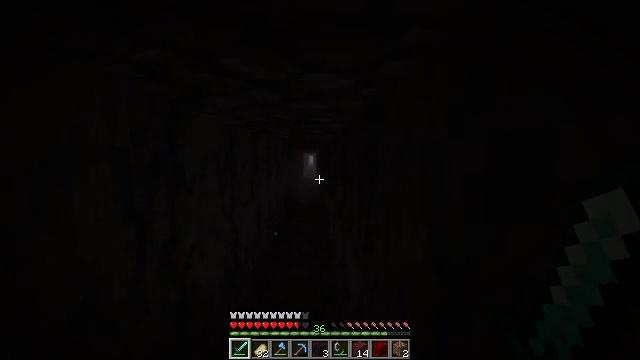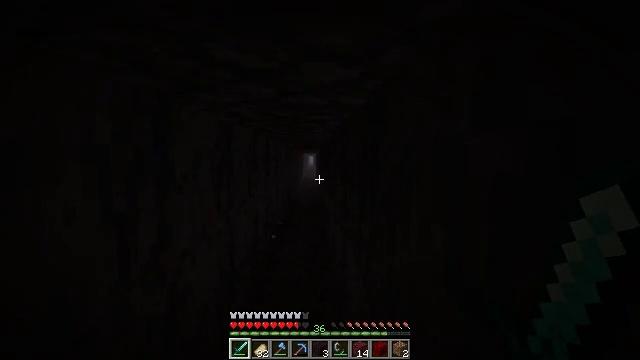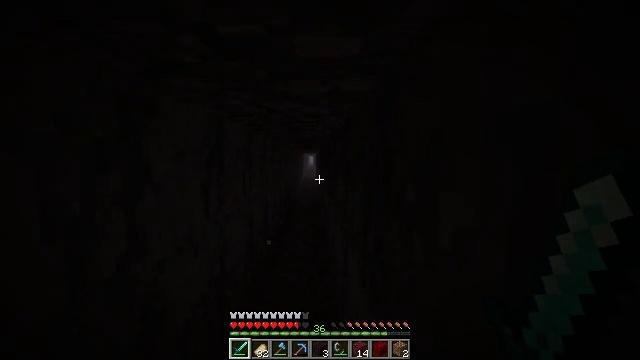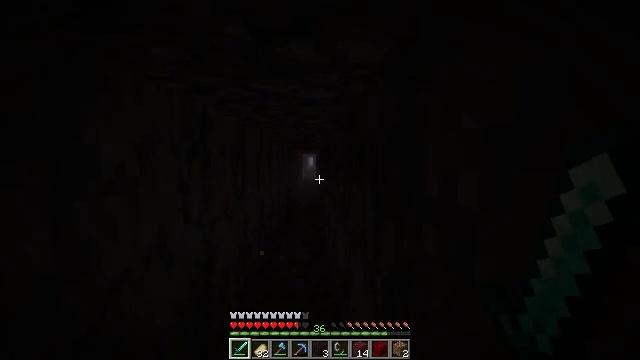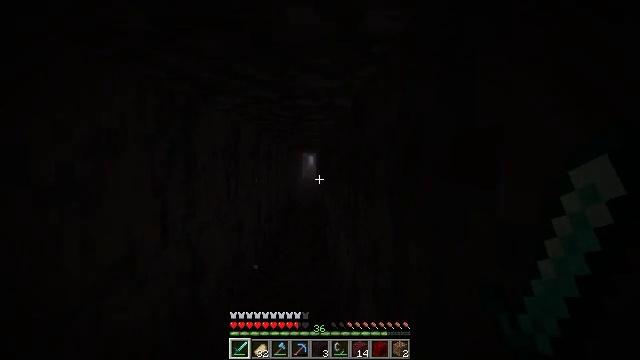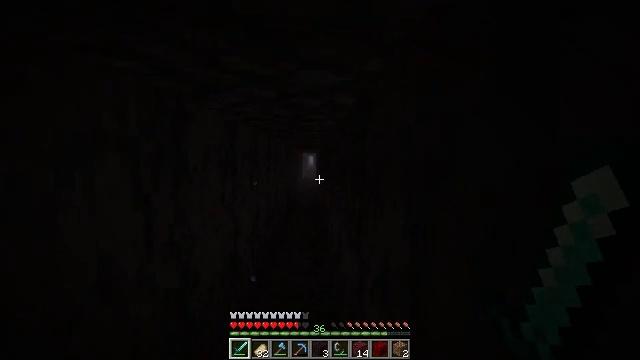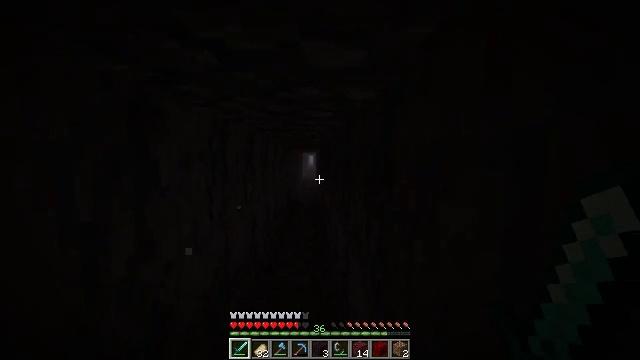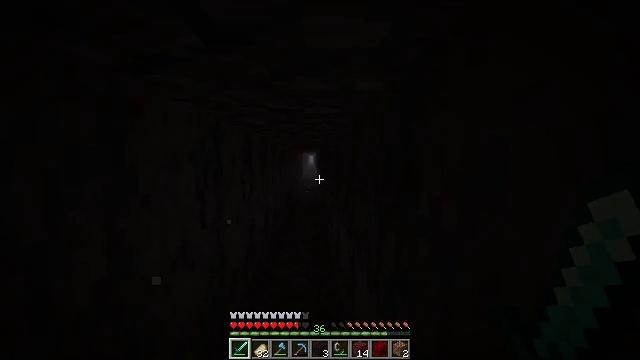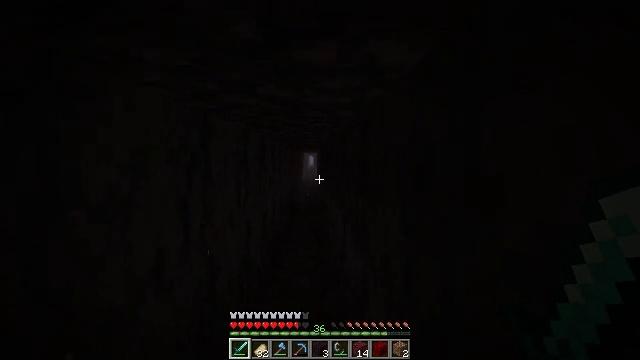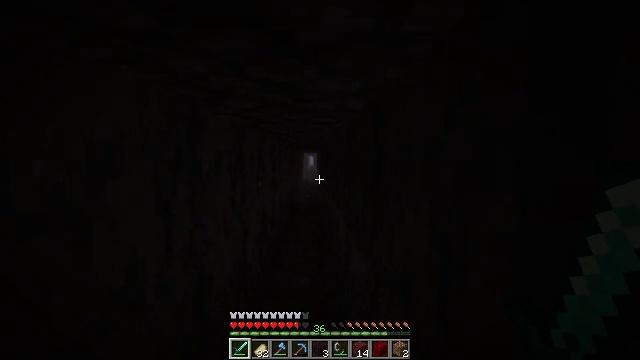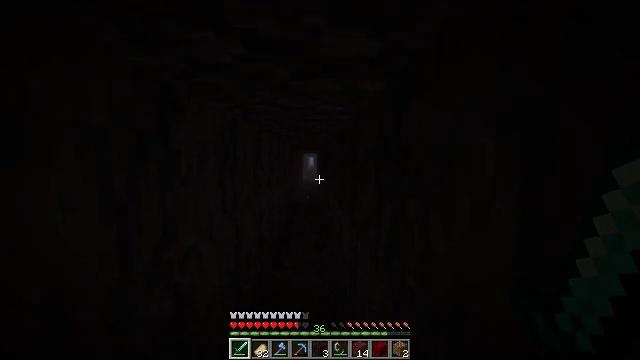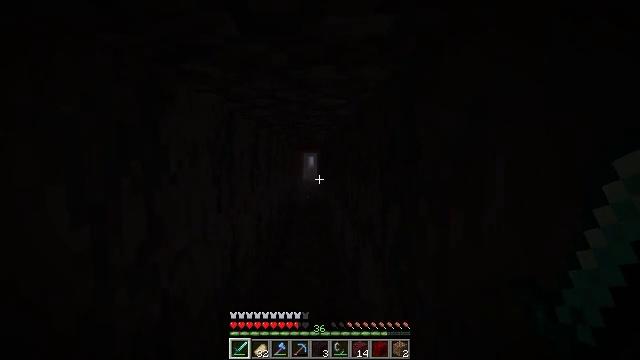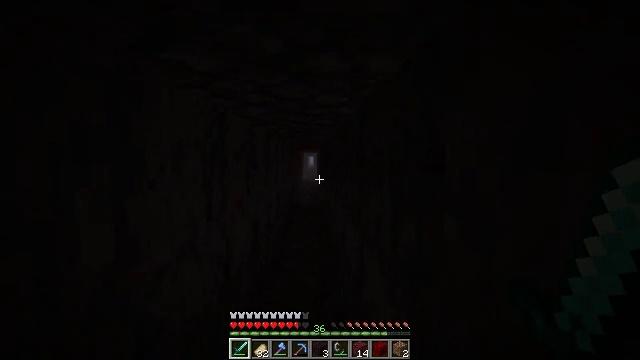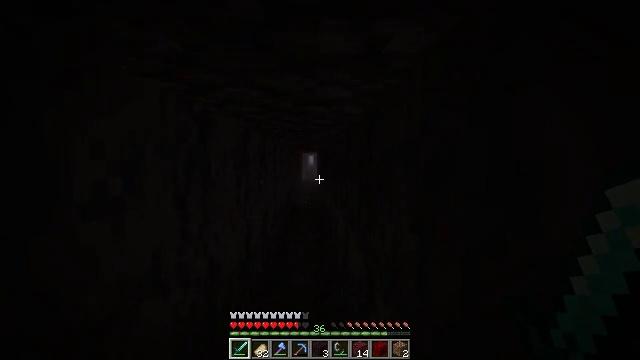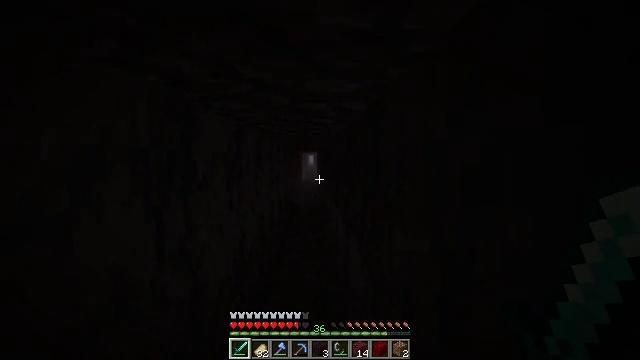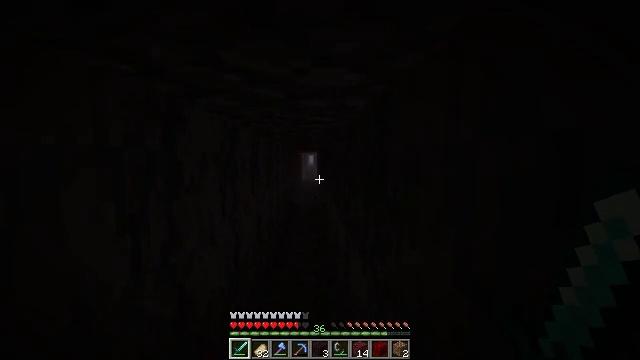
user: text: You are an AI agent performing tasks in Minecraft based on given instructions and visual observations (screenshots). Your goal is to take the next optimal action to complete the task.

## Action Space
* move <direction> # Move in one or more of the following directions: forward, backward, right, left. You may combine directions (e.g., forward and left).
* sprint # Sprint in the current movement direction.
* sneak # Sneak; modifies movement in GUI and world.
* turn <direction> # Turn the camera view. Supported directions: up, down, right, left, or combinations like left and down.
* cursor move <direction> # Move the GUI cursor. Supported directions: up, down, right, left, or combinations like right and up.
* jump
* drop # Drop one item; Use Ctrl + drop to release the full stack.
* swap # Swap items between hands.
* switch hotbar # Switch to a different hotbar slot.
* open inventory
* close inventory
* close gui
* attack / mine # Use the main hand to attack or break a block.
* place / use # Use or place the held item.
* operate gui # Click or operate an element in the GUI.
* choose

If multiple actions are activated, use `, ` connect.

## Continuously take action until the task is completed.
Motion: motion action
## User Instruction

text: Craft a brewing stand.
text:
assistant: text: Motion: move forward
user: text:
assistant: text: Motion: move forward
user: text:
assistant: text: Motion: move forward
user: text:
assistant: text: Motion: move forward
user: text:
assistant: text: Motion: move forward
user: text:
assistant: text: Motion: move forward
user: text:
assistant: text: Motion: move forward
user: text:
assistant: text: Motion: move forward
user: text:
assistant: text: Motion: move forward
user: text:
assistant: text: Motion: move forward
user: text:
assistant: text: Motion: move forward
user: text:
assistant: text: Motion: move forward
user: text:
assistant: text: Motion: move forward
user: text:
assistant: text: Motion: move forward
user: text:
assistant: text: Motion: move forward
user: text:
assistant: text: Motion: move forward
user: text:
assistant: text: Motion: move forward
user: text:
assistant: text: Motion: move forward
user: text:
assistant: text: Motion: move forward
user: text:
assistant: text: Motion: move forward
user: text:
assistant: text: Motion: move forward
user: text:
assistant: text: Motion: move forward
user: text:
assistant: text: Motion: move forward
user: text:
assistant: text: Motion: move forward
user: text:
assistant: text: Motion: move forward
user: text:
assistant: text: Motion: move forward
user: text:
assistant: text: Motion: move forward
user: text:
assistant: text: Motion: move forward
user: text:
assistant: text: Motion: move forward
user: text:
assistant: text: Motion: move forward